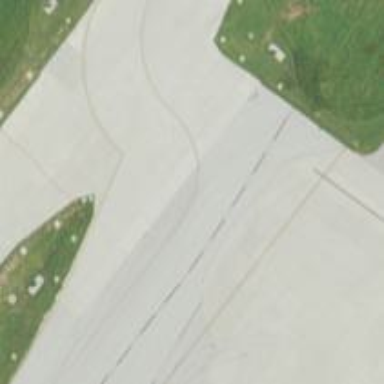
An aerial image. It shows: View of taxiway at the airport.